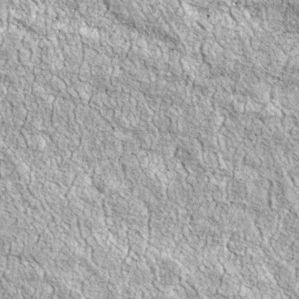
Label: non_frost